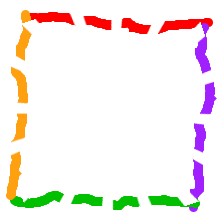
Shape: square